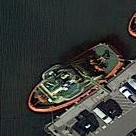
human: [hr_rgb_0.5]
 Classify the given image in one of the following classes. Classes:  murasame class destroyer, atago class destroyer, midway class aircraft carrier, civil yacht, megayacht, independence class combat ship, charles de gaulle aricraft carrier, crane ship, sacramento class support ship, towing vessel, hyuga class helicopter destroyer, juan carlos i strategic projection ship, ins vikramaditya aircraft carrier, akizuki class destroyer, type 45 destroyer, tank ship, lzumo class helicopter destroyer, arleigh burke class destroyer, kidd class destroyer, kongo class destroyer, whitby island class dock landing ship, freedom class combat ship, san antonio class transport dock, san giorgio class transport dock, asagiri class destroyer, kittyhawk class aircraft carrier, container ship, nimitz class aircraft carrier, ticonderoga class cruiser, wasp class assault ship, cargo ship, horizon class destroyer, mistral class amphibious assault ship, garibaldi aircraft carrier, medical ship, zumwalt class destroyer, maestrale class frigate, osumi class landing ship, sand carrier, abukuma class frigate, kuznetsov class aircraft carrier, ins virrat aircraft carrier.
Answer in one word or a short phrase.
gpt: Towing vessel